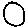
Label: circle